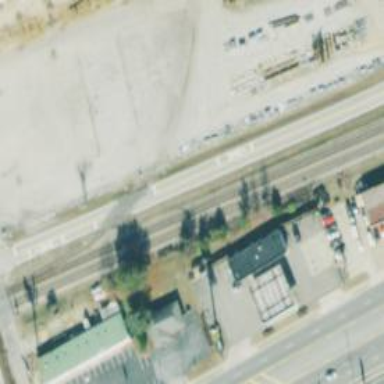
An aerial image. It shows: Rail spur service.